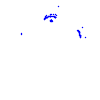
Particle: kaon